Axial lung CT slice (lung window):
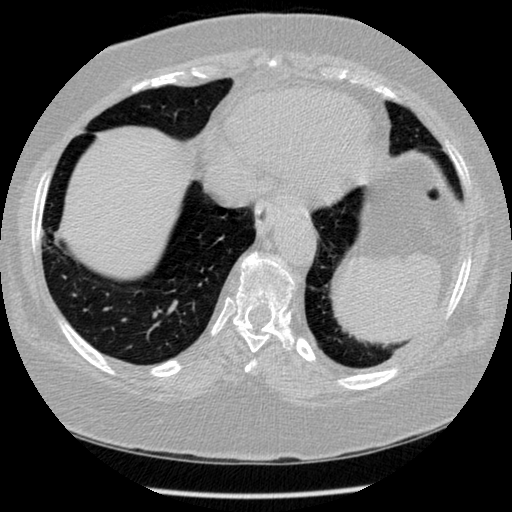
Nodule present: no